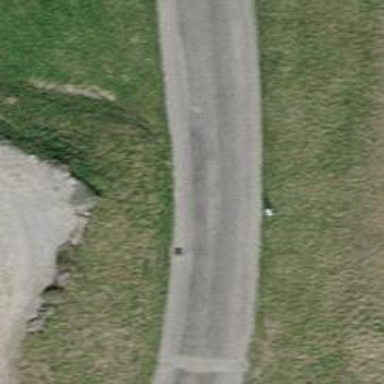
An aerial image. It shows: Tertiary road with asphalt surface.